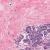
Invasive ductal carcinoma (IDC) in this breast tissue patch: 0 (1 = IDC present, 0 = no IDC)